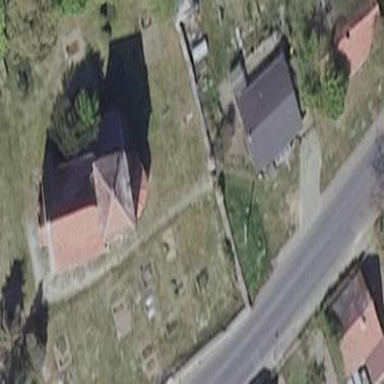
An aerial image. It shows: Cemetery.